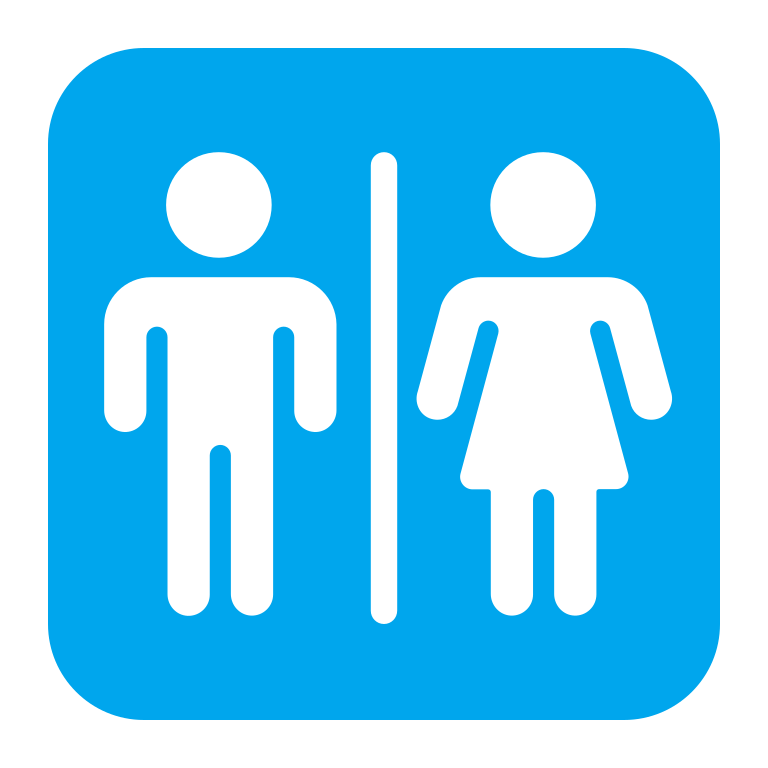
restroom flat